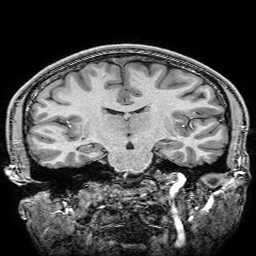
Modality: T1w
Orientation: sagittal
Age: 19
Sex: male
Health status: healthy